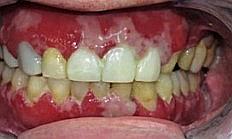
Condition: Gingivitis